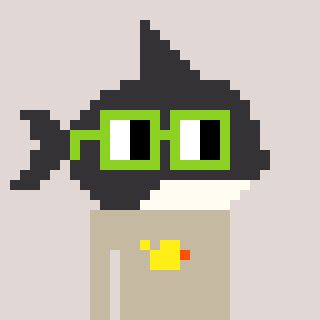
a pixel art character with square light green glasses, a orca-shaped head and a bege-colored body on a warm background